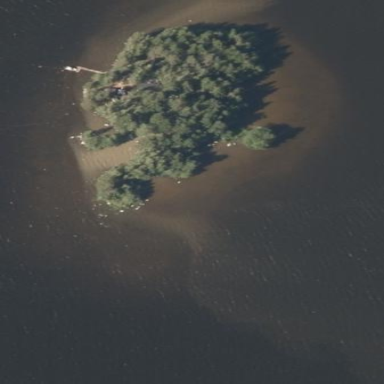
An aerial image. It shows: Image showing island.